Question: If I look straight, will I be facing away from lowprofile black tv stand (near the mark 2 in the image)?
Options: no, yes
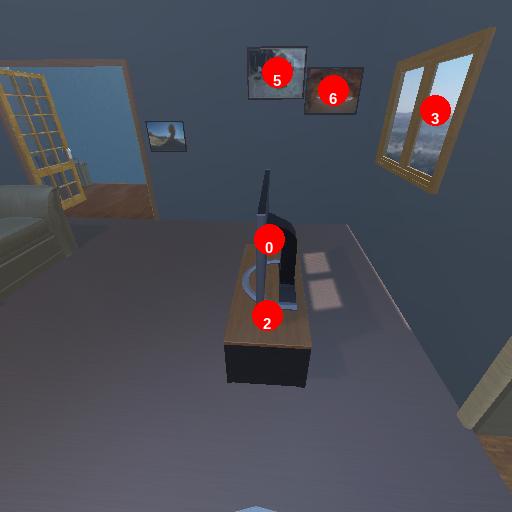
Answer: no